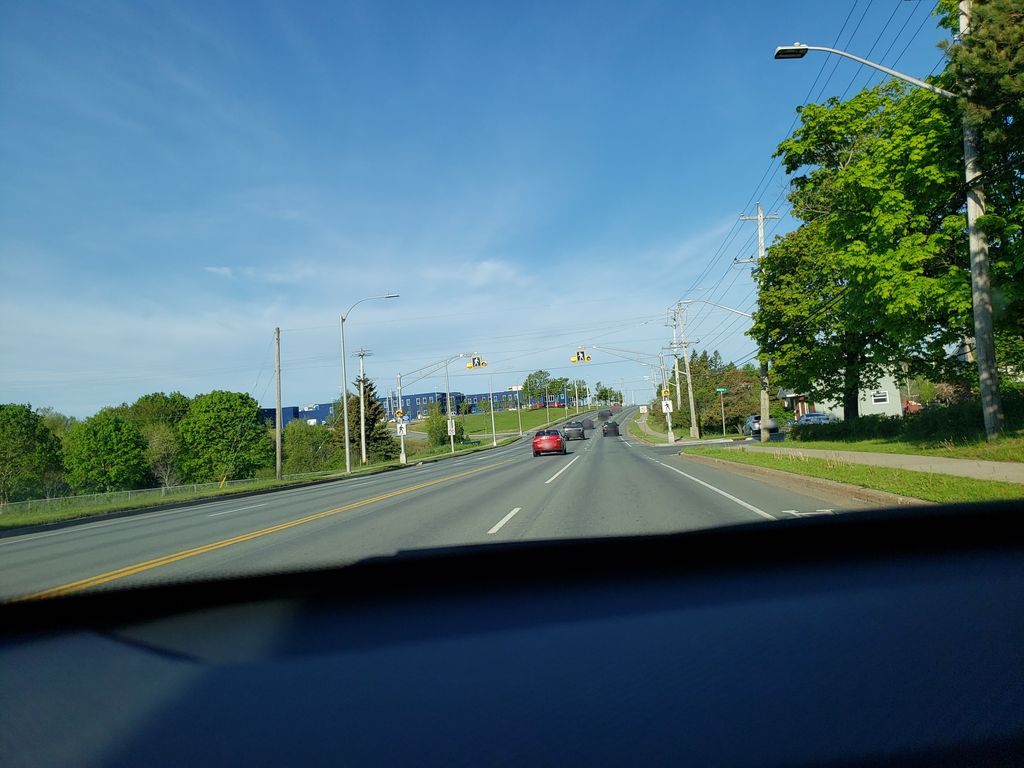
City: halifax